Interaction volume radius: 10 \u00c5
Interaction volume height: 15 \u00c5
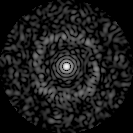
Disorder parameter: 0.8154